Question:
How do I reproduce the two buttons at the bottom of the Twitter app in this screenshot (Update and Cancel)? You can see a similar design pattern in the official Facebook app too when creating a Facebook message. Are they created with 9 patch images or is it something easier than that (setting a background color and somehow keeping border/state press color changes to orange).
This would be really simple if Twitter had open sourced their official Android app like they said they would (but never did).
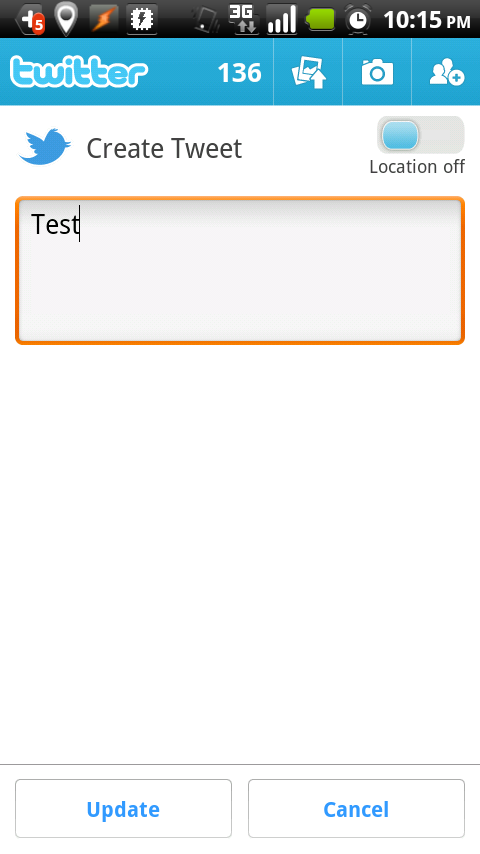
Answer: Okay, I found out a way to do something very similar without using 9 patches <URL>.
Screenshot:

Activity layout (just the bottom part):
'''
<LinearLayout
android:layout_width="fill_parent"
android:layout_height="0.75dp"
android:background="@color/grey"
>
</LinearLayout>
<LinearLayout
android:layout_width="fill_parent"
android:layout_height="60dip"
android:orientation="horizontal"
android:background="@color/NavyBlue"
>
<!-- Buttons -->
<Button
android:id="@+id/btn_UpdateAlert"
android:text="Update Alert"
android:layout_width="0dp"
android:layout_height="wrap_content"
android:layout_weight="1"
android:background="@drawable/button"
android:textColor="@color/CarolinaBlue"
android:textStyle="bold"
android:layout_marginBottom="10dp"
android:layout_marginTop="10dp"
android:layout_marginLeft="10dp"
android:layout_marginRight="5dp"
/>
<Button
android:id="@+id/btn_Cancel"
android:text="Cancel"
android:layout_width="0dp"
android:layout_height="wrap_content"
android:layout_weight="1"
android:background="@drawable/button"
android:textColor="@color/CarolinaBlue"
android:textStyle="bold"
android:layout_marginBottom="10dp"
android:layout_marginTop="10dp"
android:layout_marginLeft="5dp"
android:layout_marginRight="10dp"
/>
</LinearLayout>
'''
Drawable button: res/drawable/button.xml:
'''
<?xml version="1.0" encoding="utf-8"?>
<selector
xmlns:android="http://schemas.android.com/apk/res/android">
<item android:state_pressed="true" >
<shape>
<gradient
android:startColor="@color/yellow1"
android:endColor="@color/yellow2"
android:angle="270" />
<stroke
android:width="0.75dp"
android:color="@color/grey" />
<corners
android:radius="10dp" />
<padding
android:left="10dp"
android:top="10dp"
android:right="10dp"
android:bottom="10dp" />
</shape>
</item>
<item android:state_focused="true" >
<shape>
<gradient
android:endColor="@color/orange1"
android:startColor="@color/orange2"
android:angle="270" />
<stroke
android:width="0.75dp"
android:color="@color/grey" />
<corners
android:radius="10dp" />
<padding
android:left="10dp"
android:top="10dp"
android:right="10dp"
android:bottom="10dp" />
</shape>
</item>
<item>
<shape>
<gradient
android:endColor="@color/NavyBlue"
android:startColor="@color/NavyBlue"
android:angle="270" />
<stroke
android:width="0.75dp"
android:color="@color/grey" />
<corners
android:radius="10dp" />
<padding
android:left="10dp"
android:top="10dp"
android:right="10dp"
android:bottom="10dp" />
</shape>
</item>
</selector>
'''